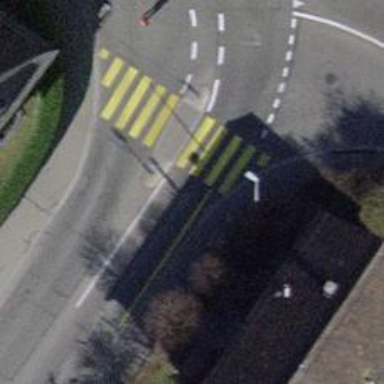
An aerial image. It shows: Uncontrolled zebra crossing with central island.